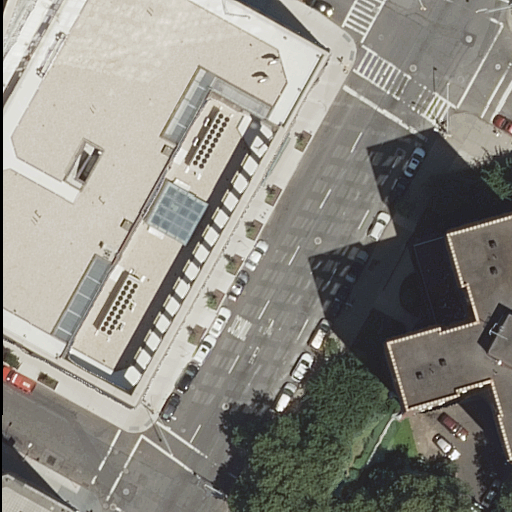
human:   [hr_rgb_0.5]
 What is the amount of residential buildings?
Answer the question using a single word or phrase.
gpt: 4

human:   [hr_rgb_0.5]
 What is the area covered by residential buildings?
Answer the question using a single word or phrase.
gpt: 4416m2

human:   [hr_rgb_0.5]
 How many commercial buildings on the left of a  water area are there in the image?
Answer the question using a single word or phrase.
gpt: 0

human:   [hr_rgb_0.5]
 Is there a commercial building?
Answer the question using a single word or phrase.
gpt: no

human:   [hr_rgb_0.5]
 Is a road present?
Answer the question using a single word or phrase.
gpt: yes

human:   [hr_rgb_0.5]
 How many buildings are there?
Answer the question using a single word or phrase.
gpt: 4

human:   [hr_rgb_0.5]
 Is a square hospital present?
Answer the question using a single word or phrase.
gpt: no

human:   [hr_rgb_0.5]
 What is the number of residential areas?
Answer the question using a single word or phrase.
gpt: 1

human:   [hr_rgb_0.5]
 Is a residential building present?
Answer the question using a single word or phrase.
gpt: yes

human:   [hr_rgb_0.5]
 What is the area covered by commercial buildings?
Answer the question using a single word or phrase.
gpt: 0m2

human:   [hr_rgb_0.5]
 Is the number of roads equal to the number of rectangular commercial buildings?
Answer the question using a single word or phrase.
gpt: no

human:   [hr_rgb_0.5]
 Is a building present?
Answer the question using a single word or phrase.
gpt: yes

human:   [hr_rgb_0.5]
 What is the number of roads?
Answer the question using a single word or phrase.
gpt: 14

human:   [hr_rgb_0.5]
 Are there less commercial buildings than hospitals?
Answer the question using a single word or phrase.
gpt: yes

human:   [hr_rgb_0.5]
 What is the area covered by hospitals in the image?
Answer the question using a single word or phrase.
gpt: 4084m2

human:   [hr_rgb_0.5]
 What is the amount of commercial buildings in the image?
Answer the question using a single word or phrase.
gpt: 0

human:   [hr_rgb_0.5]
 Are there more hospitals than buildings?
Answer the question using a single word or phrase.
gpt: no

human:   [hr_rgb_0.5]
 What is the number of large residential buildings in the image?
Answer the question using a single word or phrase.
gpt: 2

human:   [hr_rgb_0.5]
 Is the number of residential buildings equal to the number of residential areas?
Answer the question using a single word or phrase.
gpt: no

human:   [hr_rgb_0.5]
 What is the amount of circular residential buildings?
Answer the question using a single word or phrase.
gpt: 0

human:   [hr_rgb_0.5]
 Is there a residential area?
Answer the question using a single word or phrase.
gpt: yes

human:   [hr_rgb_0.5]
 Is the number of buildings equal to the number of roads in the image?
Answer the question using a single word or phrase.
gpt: no

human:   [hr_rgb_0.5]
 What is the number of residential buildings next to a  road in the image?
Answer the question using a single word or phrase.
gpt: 4

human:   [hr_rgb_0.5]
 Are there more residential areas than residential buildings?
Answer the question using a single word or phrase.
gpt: no

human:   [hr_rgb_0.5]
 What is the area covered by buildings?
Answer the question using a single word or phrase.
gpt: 4416m2

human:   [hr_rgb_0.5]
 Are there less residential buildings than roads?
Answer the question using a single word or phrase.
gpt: yes

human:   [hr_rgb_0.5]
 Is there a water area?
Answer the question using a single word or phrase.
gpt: no

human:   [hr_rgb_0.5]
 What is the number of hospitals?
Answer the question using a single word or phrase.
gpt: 1

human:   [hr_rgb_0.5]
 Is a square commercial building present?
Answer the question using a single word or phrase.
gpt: no

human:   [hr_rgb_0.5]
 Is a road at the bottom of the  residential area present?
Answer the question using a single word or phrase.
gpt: no

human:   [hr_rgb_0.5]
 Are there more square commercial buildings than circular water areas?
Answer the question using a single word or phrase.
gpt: no

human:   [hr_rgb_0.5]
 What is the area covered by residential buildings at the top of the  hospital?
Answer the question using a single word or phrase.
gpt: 4416m2

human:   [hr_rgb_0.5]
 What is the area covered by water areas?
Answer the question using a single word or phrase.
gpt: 0m2

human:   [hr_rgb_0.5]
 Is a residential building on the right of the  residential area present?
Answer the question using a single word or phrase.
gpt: no

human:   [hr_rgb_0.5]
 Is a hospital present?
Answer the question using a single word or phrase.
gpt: yes

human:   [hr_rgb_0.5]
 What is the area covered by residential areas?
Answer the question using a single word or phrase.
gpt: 9931m2

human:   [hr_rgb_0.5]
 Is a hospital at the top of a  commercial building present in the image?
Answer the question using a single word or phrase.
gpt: no

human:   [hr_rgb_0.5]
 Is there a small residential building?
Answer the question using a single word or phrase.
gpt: yes

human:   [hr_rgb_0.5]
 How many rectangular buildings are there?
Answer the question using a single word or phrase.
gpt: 3

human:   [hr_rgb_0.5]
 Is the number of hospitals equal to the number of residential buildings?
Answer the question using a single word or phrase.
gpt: no

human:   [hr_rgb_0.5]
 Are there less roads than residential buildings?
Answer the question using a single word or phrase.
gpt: no

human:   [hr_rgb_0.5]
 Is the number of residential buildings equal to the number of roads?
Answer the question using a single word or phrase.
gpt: no

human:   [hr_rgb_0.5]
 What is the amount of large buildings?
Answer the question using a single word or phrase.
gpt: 2

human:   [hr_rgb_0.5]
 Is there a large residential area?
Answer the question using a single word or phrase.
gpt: yes

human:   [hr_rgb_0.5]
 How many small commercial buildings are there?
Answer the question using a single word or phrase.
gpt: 0

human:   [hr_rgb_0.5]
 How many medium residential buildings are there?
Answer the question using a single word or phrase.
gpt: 1

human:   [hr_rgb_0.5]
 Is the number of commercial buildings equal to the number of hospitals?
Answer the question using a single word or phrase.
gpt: no

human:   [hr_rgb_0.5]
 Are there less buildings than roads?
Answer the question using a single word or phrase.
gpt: yes

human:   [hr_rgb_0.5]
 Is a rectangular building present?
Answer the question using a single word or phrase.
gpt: yes

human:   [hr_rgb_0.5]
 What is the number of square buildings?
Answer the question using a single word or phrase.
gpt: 0

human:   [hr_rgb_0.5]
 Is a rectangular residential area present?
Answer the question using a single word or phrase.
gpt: yes

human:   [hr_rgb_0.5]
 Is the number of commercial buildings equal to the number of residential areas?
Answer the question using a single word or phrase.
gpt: no

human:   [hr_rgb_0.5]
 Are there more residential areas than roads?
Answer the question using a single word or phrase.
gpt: no

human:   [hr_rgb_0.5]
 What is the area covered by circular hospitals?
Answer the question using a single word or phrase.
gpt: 0m2

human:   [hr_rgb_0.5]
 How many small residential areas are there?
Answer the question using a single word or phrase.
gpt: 0

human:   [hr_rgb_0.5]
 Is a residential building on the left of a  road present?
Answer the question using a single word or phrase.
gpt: yes

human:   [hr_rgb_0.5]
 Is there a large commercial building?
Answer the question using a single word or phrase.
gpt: no

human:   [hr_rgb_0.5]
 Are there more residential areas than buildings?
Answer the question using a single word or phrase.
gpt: no

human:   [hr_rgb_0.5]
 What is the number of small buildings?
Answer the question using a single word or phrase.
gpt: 1

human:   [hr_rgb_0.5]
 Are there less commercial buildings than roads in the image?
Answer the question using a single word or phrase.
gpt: yes

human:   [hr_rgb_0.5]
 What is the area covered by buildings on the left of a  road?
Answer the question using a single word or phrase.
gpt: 3880m2

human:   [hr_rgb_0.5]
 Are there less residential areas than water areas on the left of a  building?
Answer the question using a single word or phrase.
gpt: no

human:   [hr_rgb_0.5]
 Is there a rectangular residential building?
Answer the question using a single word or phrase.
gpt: yes

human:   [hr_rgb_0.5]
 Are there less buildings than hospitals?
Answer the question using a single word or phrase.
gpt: no